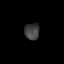
Tissue: skin
Cell type: Epithelial cells
Senescence score: 0.2802
Nuclear area (px): 243
Mean DAPI intensity: 63.247